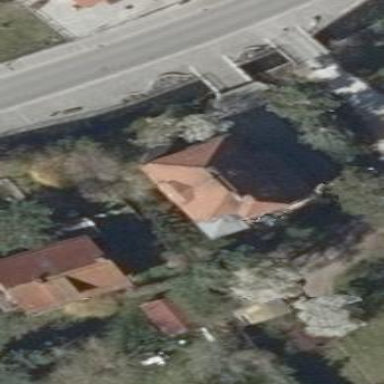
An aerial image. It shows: House with hipped roof.